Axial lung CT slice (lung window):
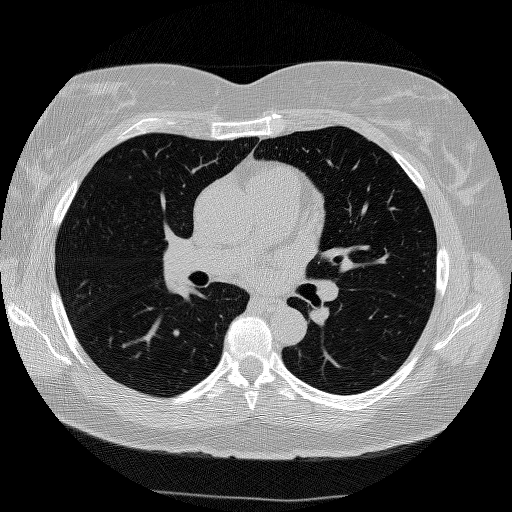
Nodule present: no